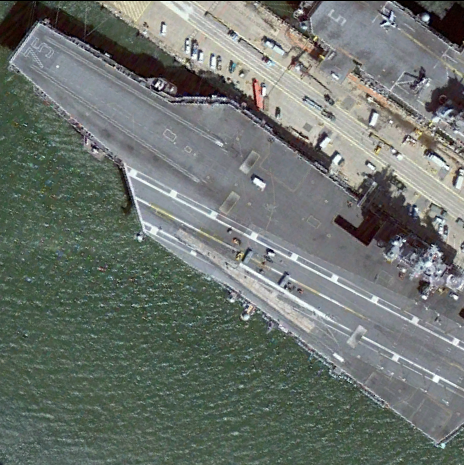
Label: aircraft_carrier